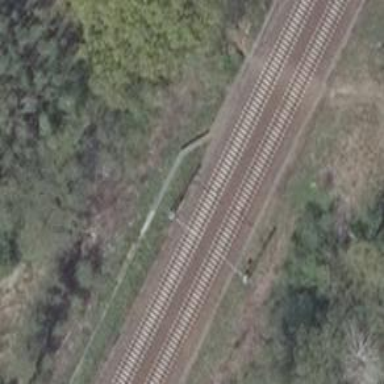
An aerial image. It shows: Milestone along the railway track with catenary mast.